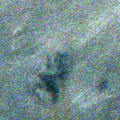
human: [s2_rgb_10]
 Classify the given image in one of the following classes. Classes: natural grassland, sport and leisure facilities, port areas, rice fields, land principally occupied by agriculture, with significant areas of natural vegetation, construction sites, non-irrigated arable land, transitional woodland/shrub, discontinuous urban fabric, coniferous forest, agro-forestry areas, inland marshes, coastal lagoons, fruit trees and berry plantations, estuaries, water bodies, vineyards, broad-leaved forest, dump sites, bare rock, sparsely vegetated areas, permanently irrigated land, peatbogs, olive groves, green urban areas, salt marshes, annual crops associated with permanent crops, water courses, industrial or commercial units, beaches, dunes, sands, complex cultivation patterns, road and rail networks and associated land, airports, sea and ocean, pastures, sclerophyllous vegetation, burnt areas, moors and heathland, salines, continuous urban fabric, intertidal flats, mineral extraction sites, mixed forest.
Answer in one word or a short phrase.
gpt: water bodies